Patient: sex M, age 42
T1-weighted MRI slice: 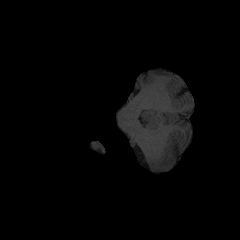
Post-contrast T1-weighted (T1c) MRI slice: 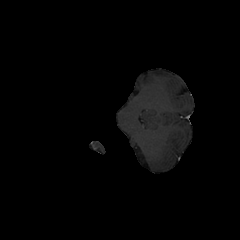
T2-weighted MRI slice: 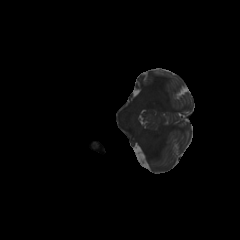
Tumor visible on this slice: no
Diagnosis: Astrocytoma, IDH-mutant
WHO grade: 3